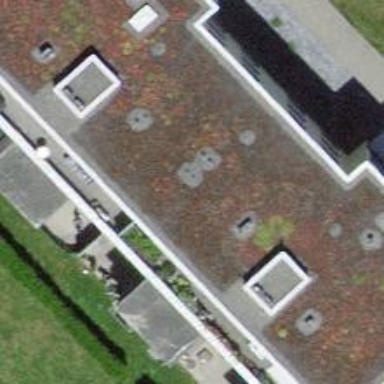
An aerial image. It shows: Apartment building with flat roof.